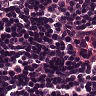
Metastatic tissue present: no